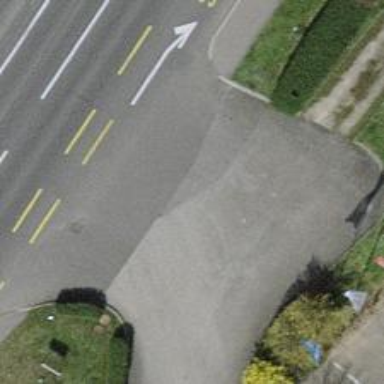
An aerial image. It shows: Unmarked crossing on the road.